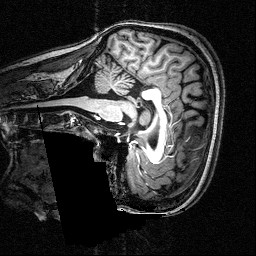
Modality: T1w
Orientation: sagittal
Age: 30
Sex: female
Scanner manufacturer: siemens
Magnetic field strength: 3 T
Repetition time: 2.5 s
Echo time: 0.00393 s